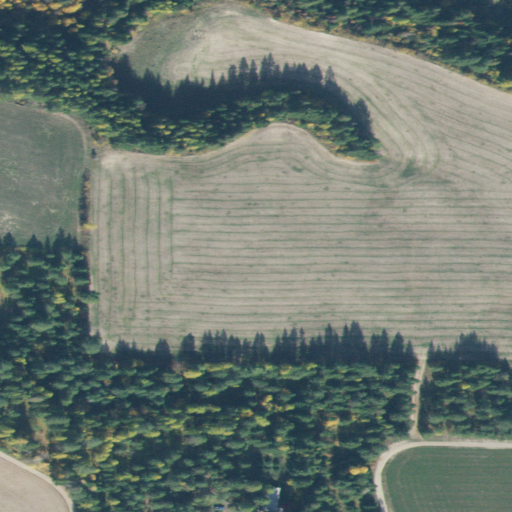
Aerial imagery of plain(s) in Idaho named Deer Park containing cultivated crops, evergreen forest, grassland, woody wetlands, herbaceous wetlands, shrub, and open development